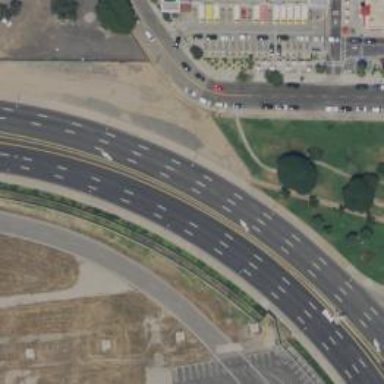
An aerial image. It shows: Primary highway that functions as expressway.